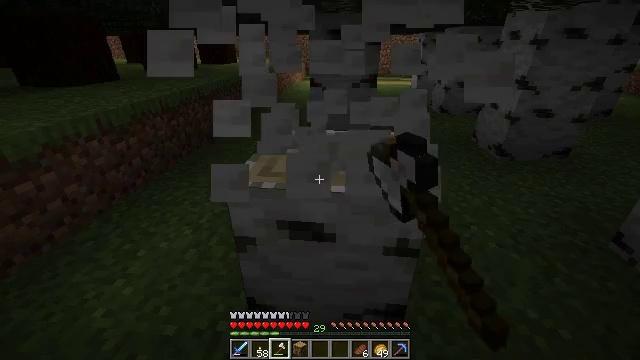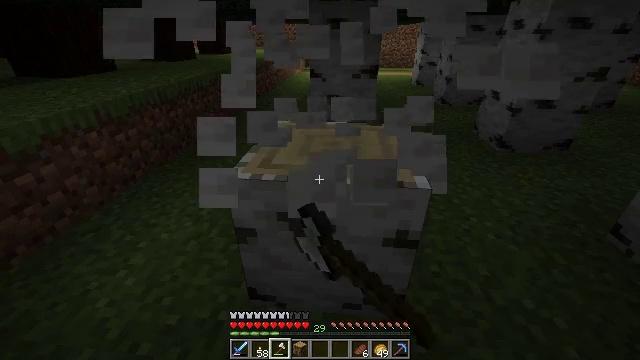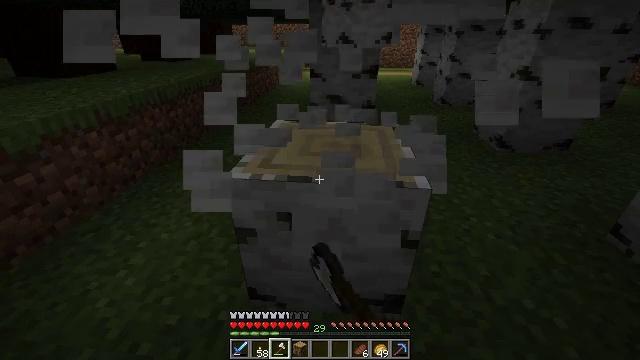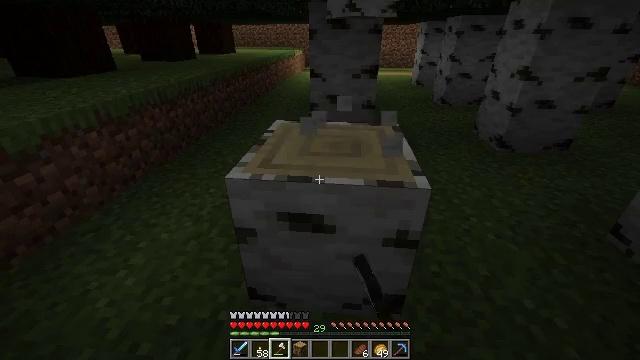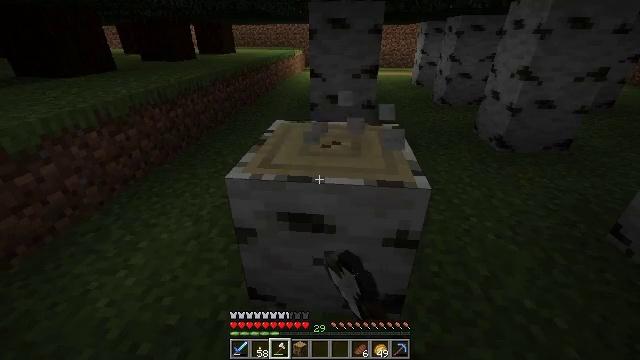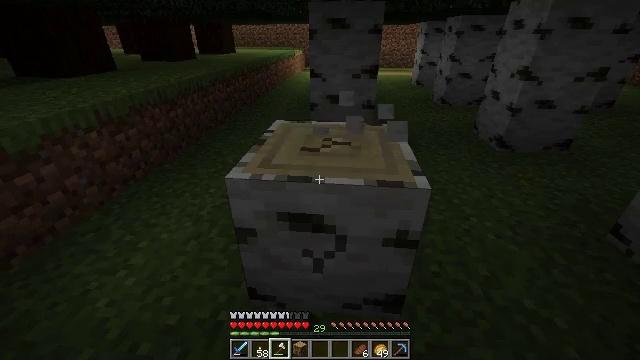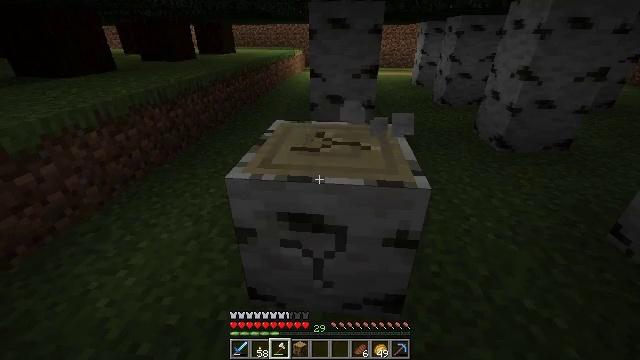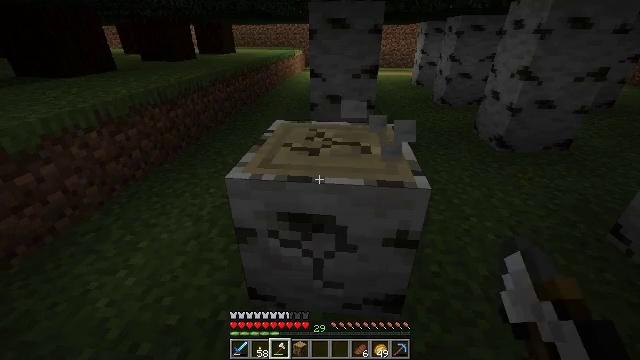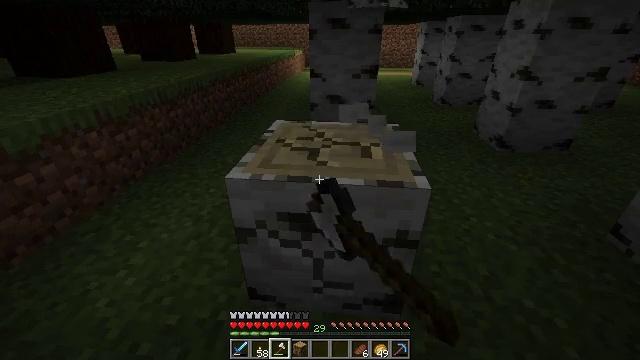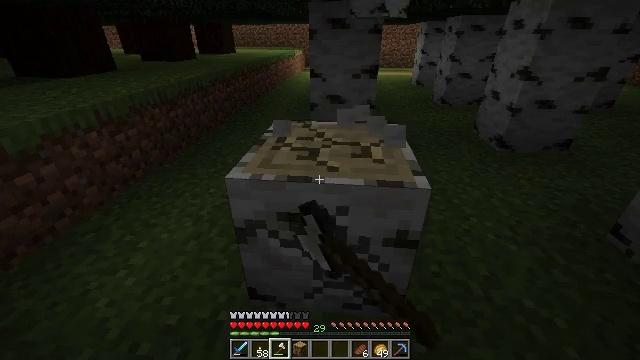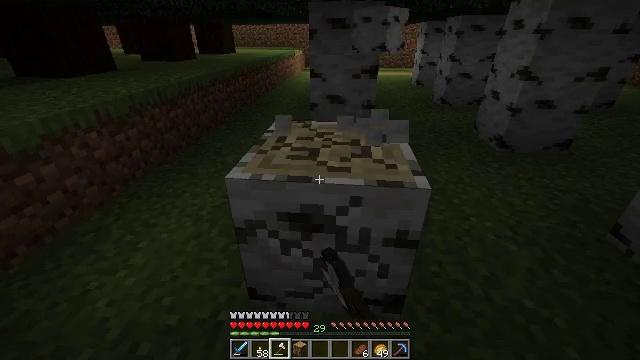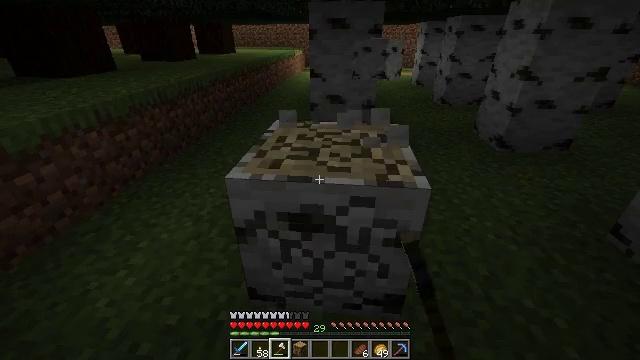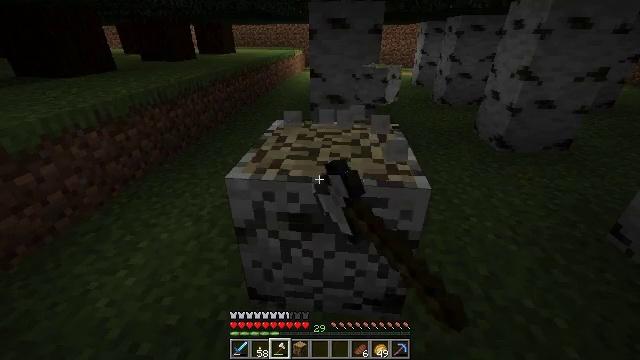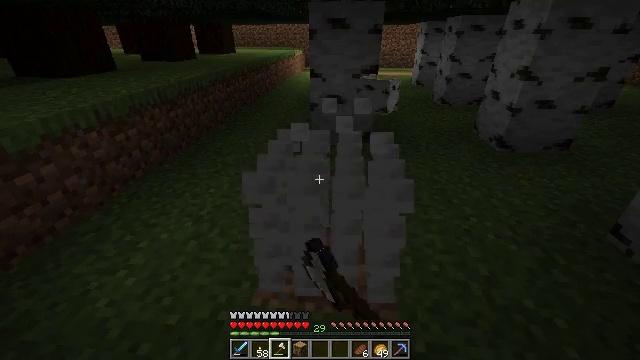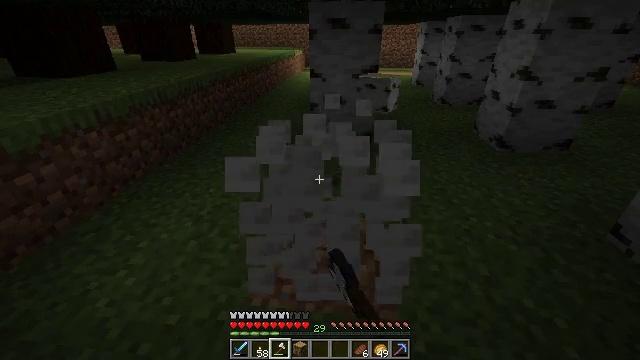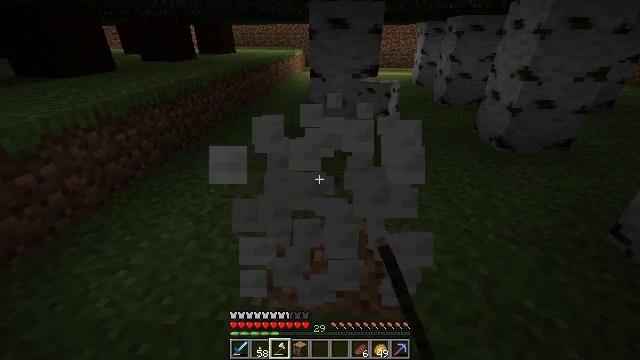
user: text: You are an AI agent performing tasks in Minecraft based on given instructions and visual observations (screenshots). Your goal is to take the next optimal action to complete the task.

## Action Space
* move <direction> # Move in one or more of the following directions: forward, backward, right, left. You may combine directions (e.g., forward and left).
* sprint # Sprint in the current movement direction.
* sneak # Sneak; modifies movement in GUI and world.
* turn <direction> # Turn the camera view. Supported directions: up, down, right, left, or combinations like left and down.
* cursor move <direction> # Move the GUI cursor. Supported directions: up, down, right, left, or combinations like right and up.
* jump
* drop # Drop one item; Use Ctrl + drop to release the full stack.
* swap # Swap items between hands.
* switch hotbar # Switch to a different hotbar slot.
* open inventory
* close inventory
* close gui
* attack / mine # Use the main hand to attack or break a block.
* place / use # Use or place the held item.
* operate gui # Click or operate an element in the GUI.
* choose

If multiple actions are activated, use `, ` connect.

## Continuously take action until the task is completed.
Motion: motion action
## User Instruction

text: Break the birch log in the forest.
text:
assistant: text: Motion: turn down, attack / mine
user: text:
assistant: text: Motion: attack / mine
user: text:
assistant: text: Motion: attack / mine
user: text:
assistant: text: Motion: attack / mine
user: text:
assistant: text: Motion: attack / mine
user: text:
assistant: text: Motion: attack / mine
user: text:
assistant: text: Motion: attack / mine
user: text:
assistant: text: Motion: attack / mine
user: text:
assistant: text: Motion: attack / mine
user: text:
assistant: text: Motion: attack / mine
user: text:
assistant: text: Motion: attack / mine
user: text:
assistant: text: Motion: attack / mine
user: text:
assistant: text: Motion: attack / mine
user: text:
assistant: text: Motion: attack / mine
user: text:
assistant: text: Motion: attack / mine
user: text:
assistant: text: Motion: attack / mine
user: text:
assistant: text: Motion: move forward, attack / mine
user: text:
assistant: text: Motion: move forward, turn right and up, attack / mine
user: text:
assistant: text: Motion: move forward, turn right and up
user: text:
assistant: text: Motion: move forward, turn up
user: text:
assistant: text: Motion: move forward, turn left and up
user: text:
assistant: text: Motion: move forward, turn left
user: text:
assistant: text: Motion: no_op
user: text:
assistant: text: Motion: no_op
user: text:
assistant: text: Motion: turn right
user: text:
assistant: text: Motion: turn right and up
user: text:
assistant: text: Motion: turn right and up
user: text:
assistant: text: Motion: turn right and up, attack / mine
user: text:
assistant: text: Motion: attack / mine
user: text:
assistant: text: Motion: attack / mine